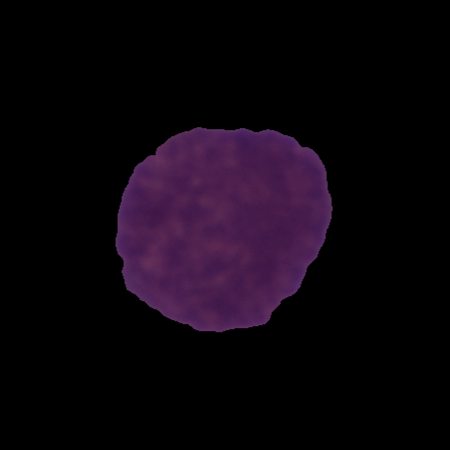
Label: healthy